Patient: sex M, age 60
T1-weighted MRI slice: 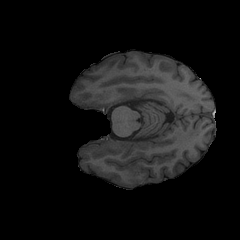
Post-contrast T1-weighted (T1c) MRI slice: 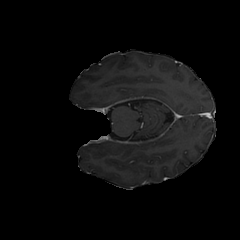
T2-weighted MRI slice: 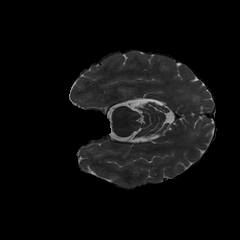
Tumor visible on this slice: no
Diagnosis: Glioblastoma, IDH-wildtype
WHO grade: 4